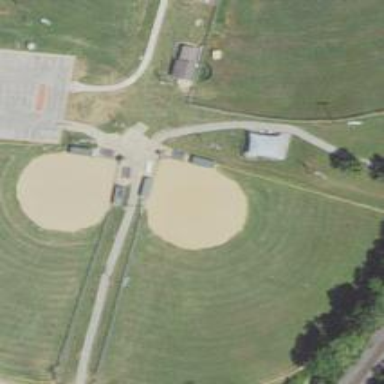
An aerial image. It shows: Softball pitch for leisure land activities.